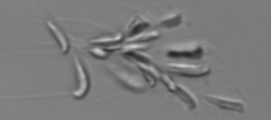
Label: Dinobryon